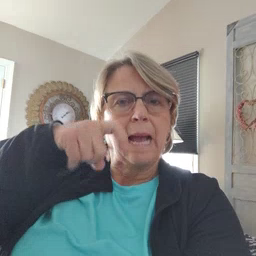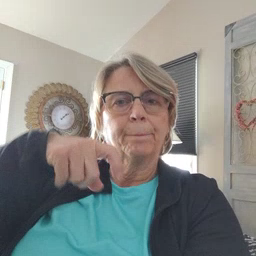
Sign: time